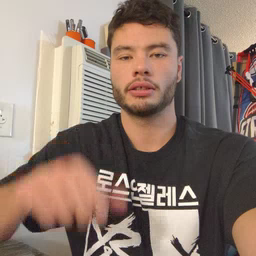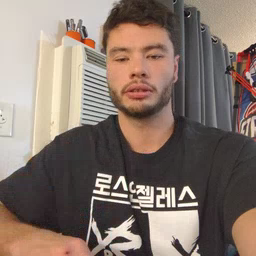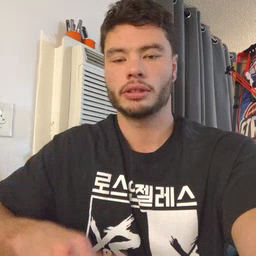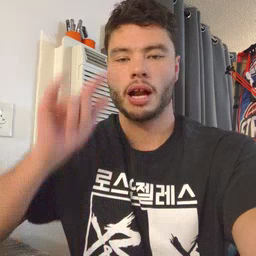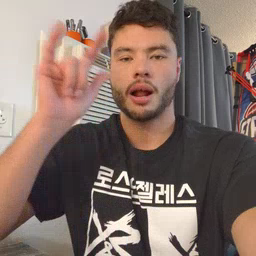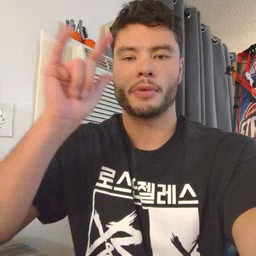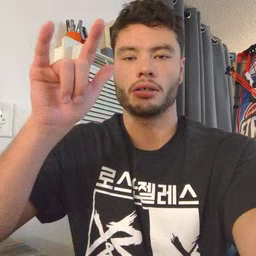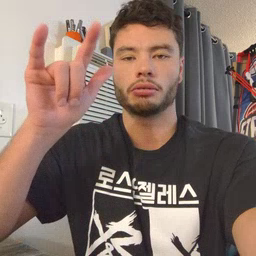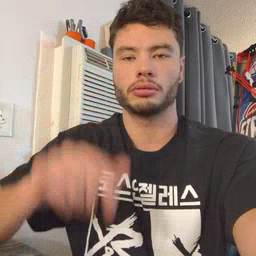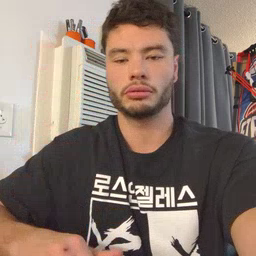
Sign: airplane